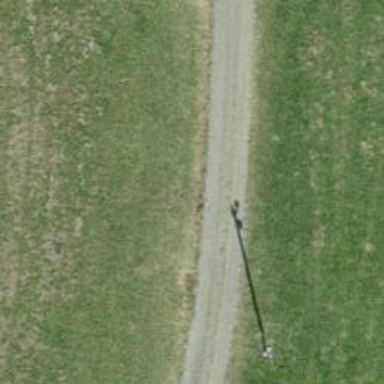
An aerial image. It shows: Track with pebblestone surface. The track type is grade2.